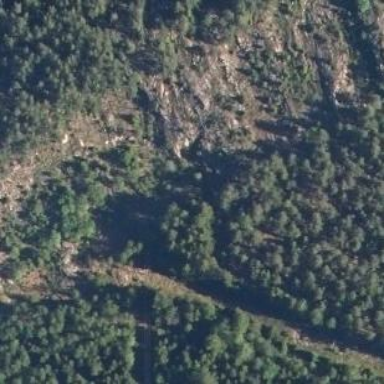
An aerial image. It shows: Cliff in nature.